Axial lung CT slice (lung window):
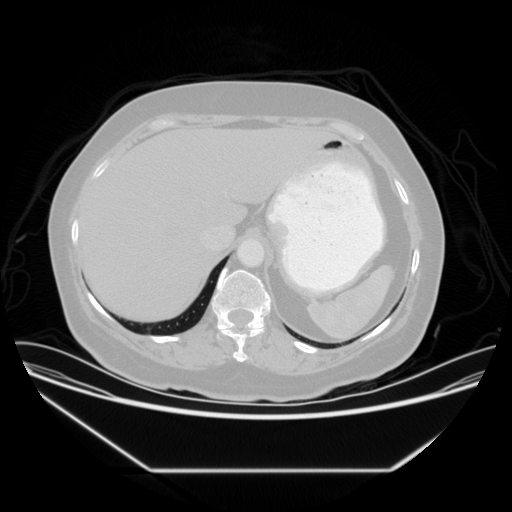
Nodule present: no